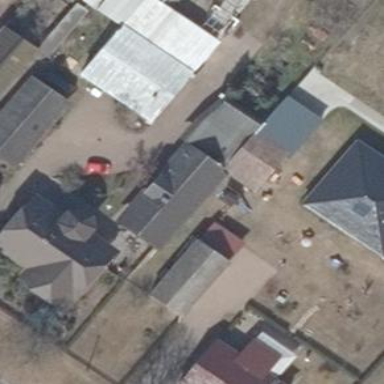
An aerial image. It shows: Shed.